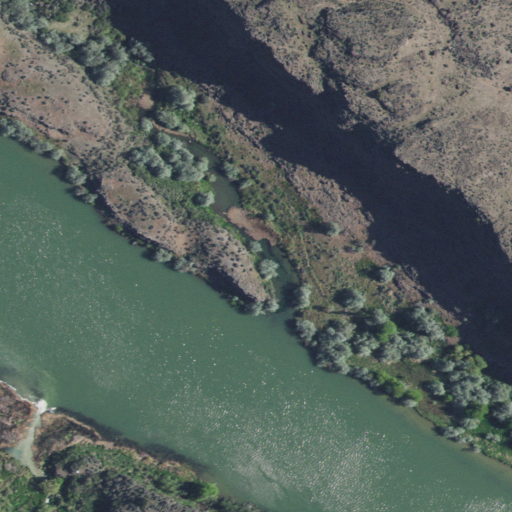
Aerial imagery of valley in Idaho named Box Canyon containing shrub, open water, herbaceous wetlands, woody wetlands, and grassland